Interaction volume radius: 5 \u00c5
Interaction volume height: 35 \u00c5
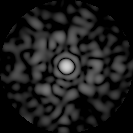
Disorder parameter: 0.7949